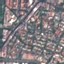
Label: Residential